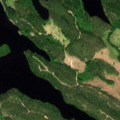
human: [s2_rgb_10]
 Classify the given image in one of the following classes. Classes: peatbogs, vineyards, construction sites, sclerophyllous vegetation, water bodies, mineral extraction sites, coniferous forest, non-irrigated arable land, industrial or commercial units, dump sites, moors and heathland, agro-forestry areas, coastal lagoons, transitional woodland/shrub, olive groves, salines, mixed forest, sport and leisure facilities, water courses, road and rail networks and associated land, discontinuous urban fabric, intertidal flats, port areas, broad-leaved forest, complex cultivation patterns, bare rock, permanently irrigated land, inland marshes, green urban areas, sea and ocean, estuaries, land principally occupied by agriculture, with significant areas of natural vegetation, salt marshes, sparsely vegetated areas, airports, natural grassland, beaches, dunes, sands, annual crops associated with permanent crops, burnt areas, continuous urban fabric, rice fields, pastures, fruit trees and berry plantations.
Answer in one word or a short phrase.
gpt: coniferous forest, mixed forest, transitional woodland/shrub, water bodies